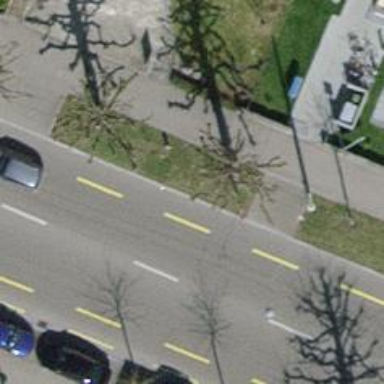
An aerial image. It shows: Tree-lined avenue.